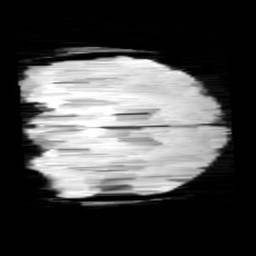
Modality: minIP
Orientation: coronal
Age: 9
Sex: male
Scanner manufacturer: siemens
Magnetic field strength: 3 T
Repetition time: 0.027 s
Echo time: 0.02 s